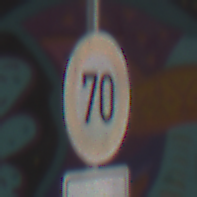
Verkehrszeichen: Geschwindigkeit70
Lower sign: HinweisDurchVerbaleAngabe6
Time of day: Midday
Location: Roofed (Special)
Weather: Overcast
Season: NotSpecified
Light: Natural